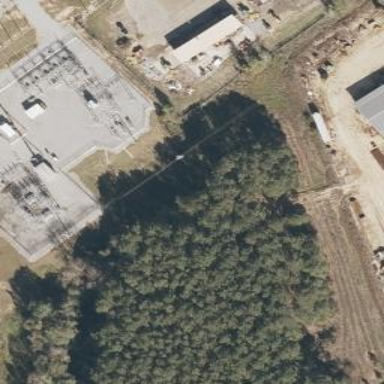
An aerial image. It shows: Distribution power substation secured by fence.